Question: I'm using the following code the plot a sine wave in Matlab,
'''
Fs = 12000; % sampling frequency in Hz
dt = 1/Fs; % seconds per sample
StopTime = 0.25; % seconds
t = (0:dt:StopTime-dt)'; % seconds
Fc = 5000; % hertz
x = sin(2*pi*Fc*t);
figure; % Plot the signal versus time:
plot(t,x);
xlabel('time (in seconds)');
title('Signal versus Time');
'''
The code tends to work in general but when I try to plot a 5kHz sine wave, I get the following results:

I know that you need the sampling frequency to be at least 2 times the maximum frequency you want to plot (Nyquist theorem). So why is this happening?
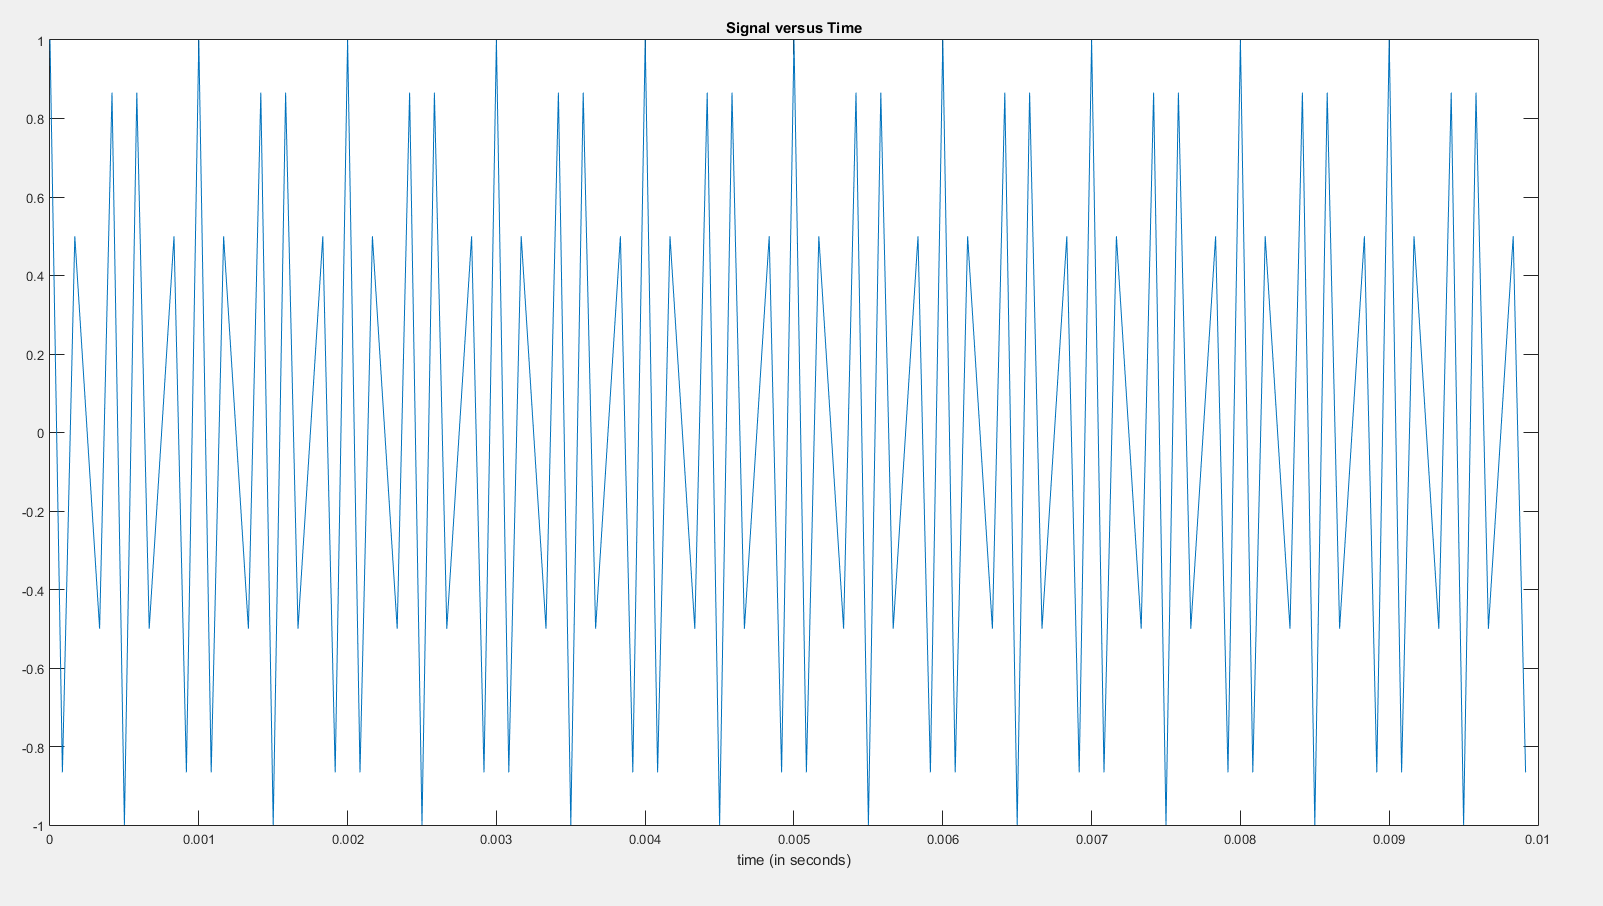
Answer: You are getting aliasing. Your sampling frequency needs to be much, much higher than that the maximum frequency you want to plot to get a "smooth" plot.
With a 5 kHz sine wave, you need at a sampling frequency of at least 50 kHz, and even then that's not very much (only 10 data points per period). 100 kHz would give you 20 data points per period, which might start to look OK: